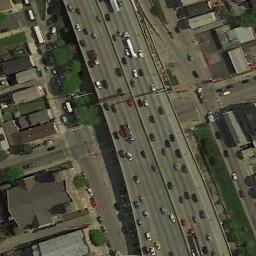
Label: freeway